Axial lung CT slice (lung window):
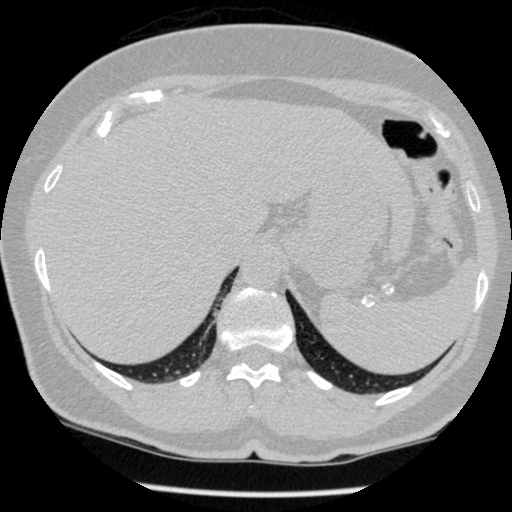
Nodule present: no